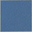
Piece: xx